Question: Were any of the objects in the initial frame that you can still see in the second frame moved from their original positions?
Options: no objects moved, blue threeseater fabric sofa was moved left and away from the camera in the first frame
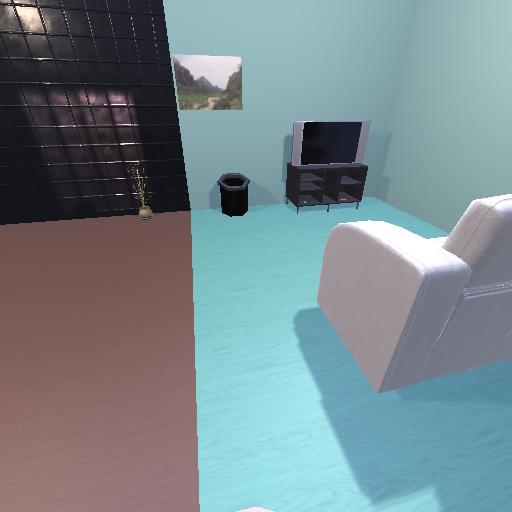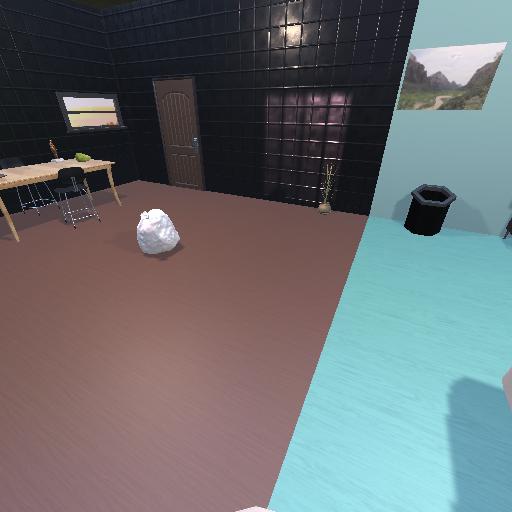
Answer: no objects moved